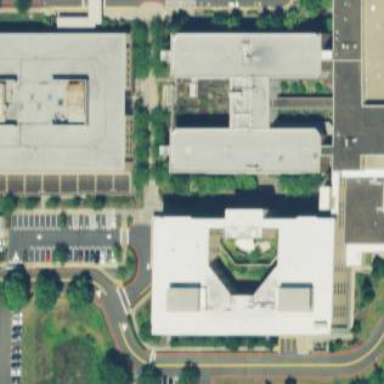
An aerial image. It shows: Hospital building.